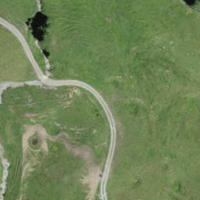
EUNIS habitat code: 26
Species observed at this site:
Gentiana verna
Barbarea vulgaris